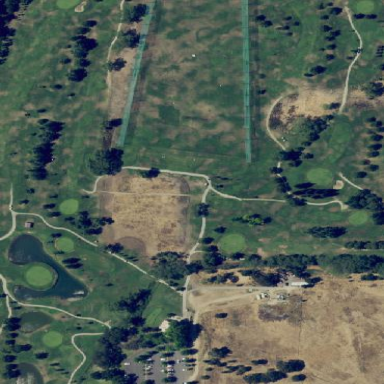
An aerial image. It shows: Golf course surrounded by greenery.